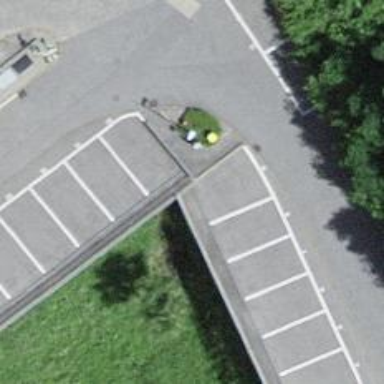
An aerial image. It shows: Post box is visible.